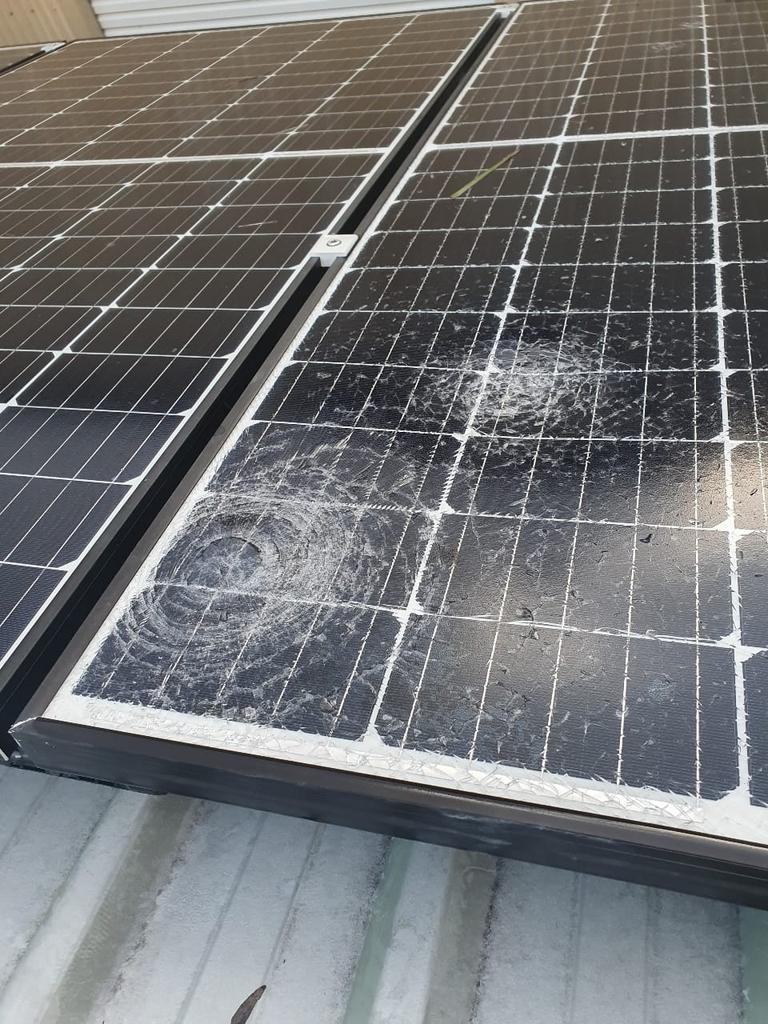
Label: Physical-Damage